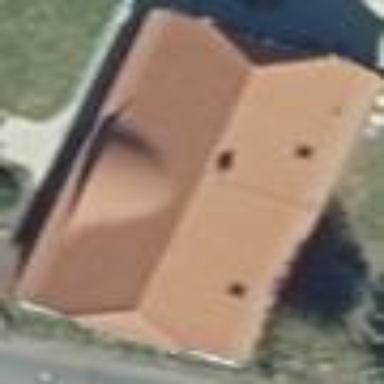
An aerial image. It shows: House with half-hipped roof oriented along the building.